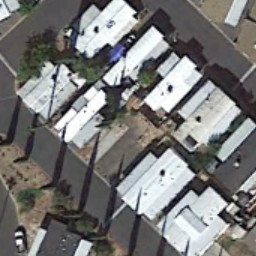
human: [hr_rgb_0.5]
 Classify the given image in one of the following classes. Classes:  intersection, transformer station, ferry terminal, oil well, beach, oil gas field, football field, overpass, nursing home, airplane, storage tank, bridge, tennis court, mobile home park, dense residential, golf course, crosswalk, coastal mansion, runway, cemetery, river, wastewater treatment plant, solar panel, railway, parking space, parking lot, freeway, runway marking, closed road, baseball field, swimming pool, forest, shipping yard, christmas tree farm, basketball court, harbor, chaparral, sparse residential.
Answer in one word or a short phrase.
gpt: mobile home park